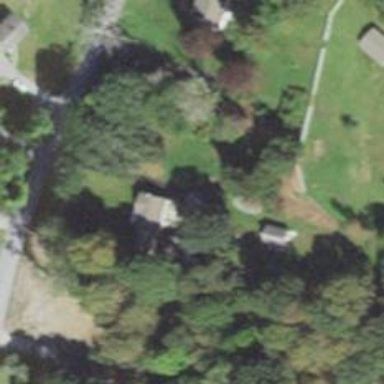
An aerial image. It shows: Residential driveway designated as service road.